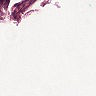
Metastatic tissue present: no